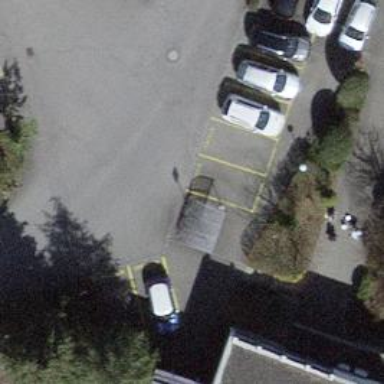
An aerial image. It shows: Building designated for bicycle parking.